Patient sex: M
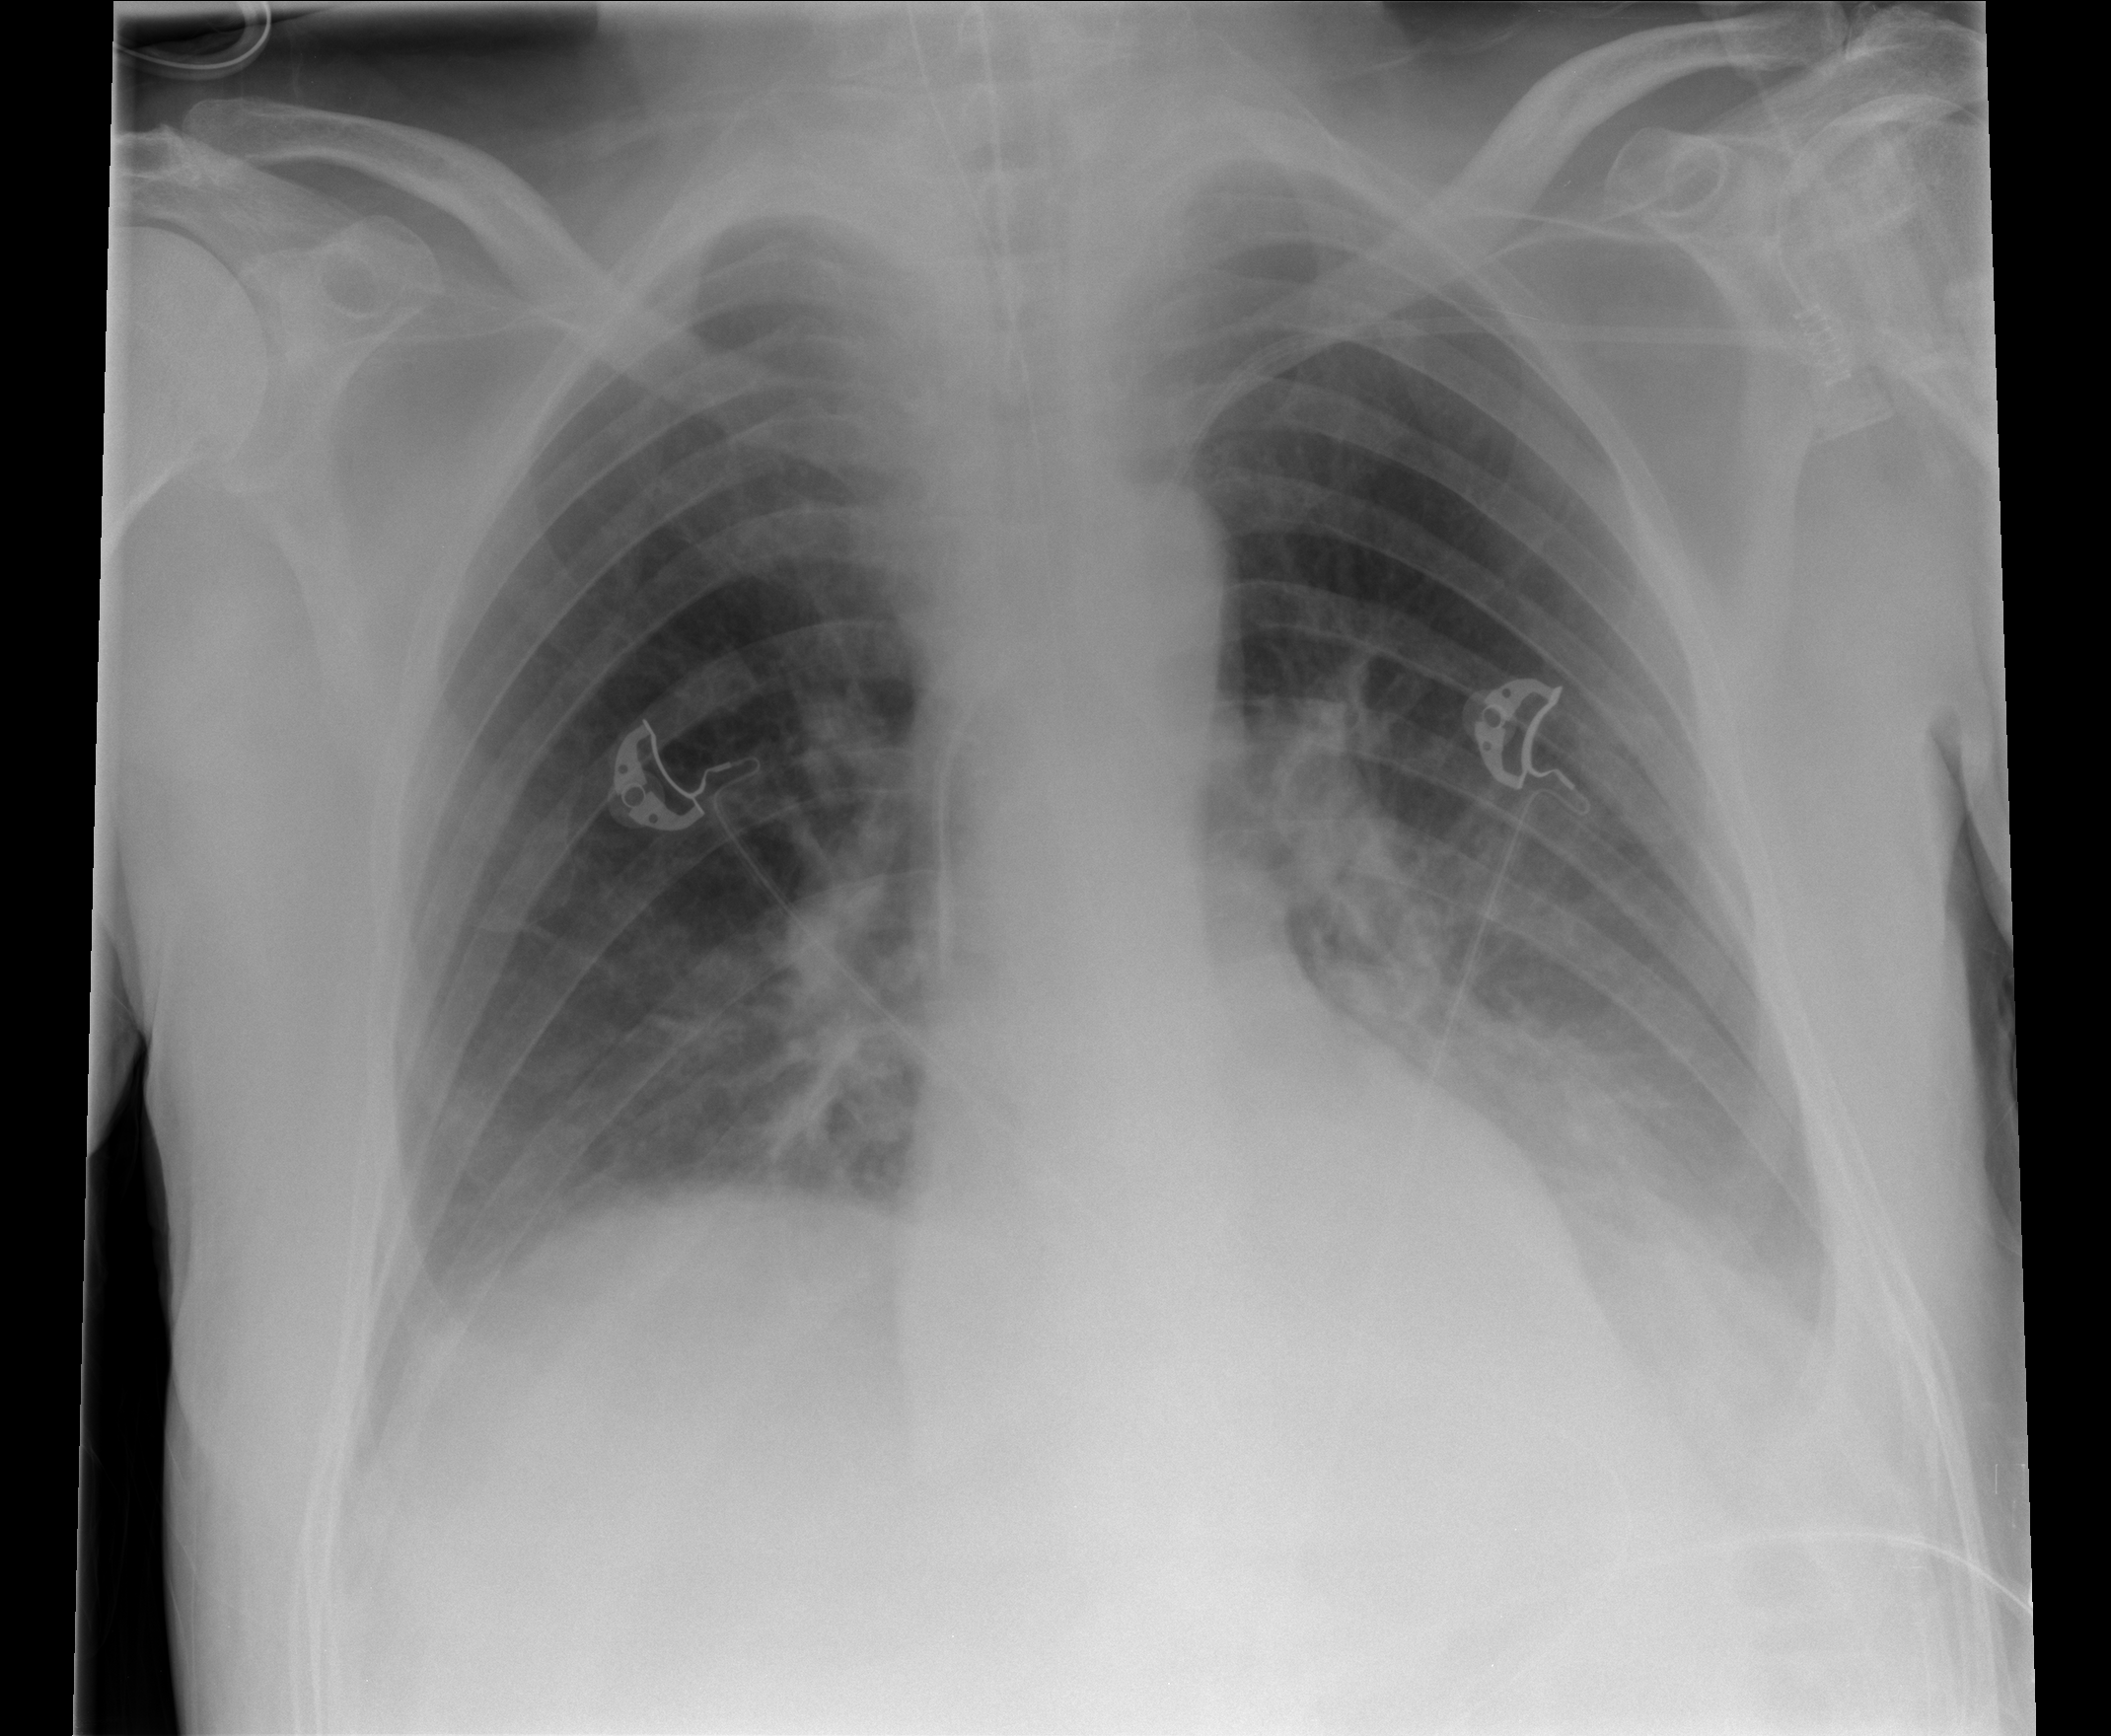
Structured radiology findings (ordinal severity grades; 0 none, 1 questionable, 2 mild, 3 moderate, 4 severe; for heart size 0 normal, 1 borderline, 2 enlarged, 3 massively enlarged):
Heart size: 0
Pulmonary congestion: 0
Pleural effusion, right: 1
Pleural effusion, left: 2
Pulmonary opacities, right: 0
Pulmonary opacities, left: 2
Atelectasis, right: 2
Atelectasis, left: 2